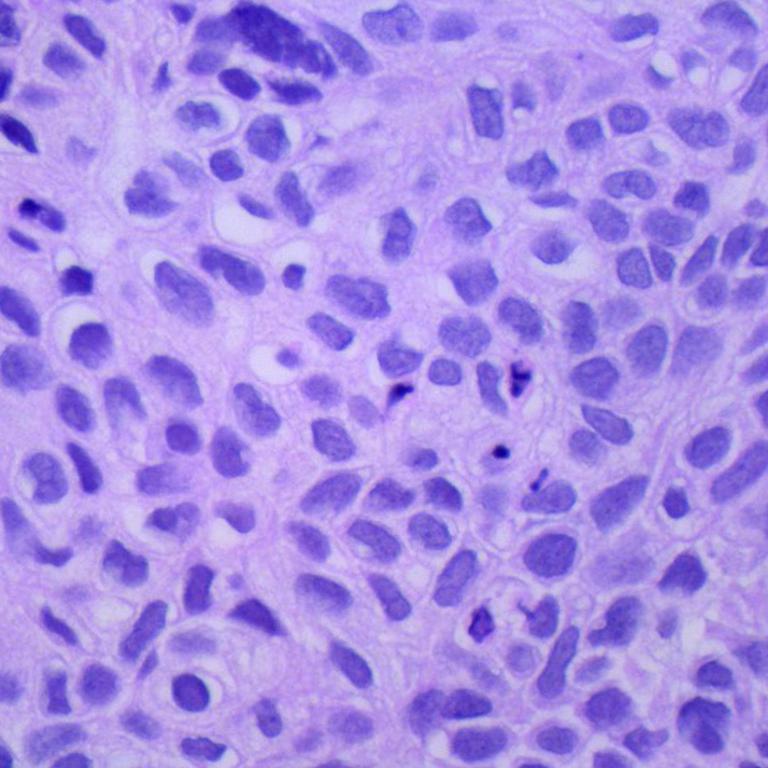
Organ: lung
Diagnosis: squamous carcinomas